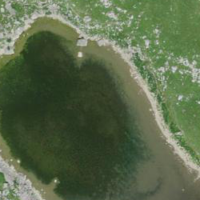
EUNIS habitat code: 48
Species observed at this site:
Phyteuma orbiculare